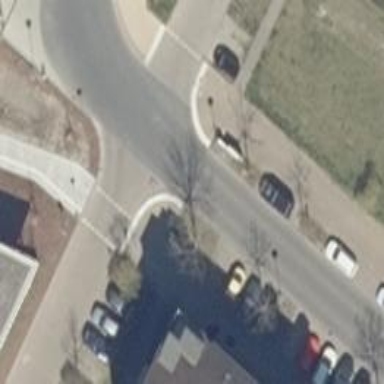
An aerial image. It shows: Unmarked road crossing.